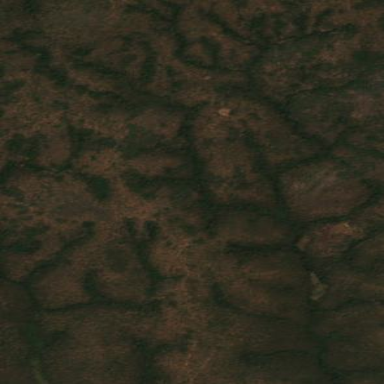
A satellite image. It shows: Forest area.